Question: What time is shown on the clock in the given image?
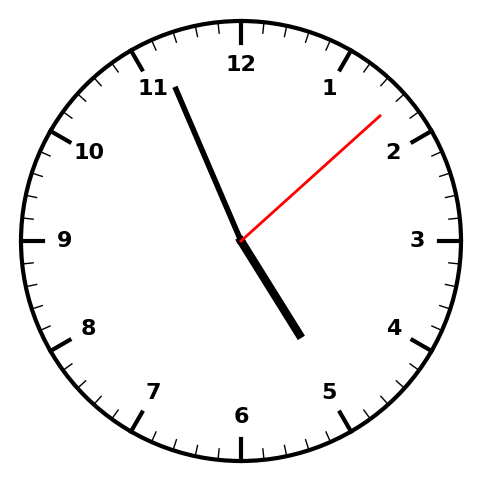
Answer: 04:56:08